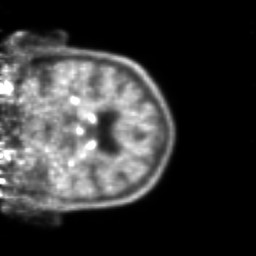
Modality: PET
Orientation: coronal
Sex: male
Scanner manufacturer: ge